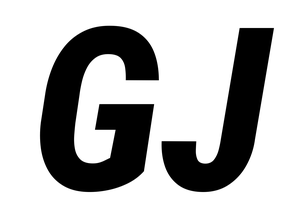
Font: Roboto-Italic_Condensed_ExtraBold_Italic